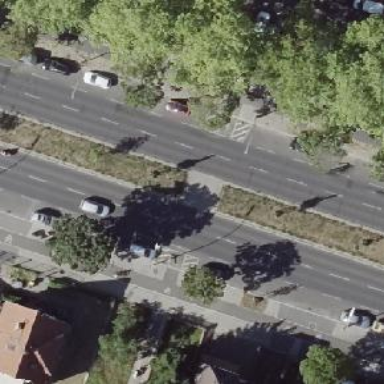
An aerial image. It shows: Asphalt footway with uncontrolled crossing. There is island present at the crossing.